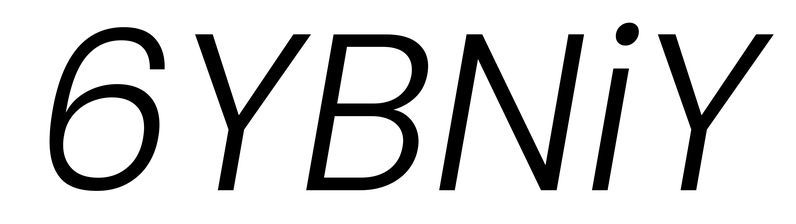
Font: Poppins-LightItalic